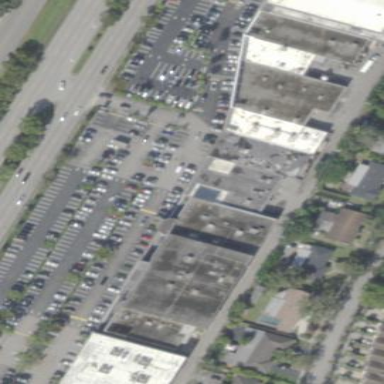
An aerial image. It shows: Retail building.